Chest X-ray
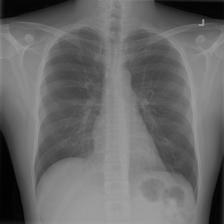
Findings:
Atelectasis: negative
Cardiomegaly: negative
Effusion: negative
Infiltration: negative
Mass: negative
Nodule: negative
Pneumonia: negative
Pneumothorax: negative
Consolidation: negative
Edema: negative
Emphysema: negative
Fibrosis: negative
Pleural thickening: negative
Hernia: negative